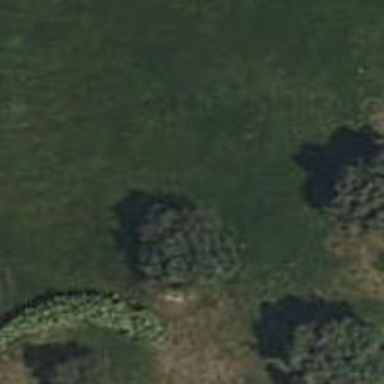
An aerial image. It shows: Evergreen broadleaved tree.